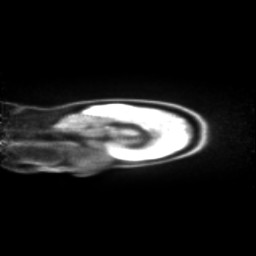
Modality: PET
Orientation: sagittal
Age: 24
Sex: female
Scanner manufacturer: siemens